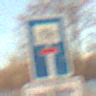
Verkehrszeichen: SackgasseRadverkehrDurchlaessig
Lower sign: HinweisGeaenderteVorfahrtVerkehrsfuehrungVerkehrsregelung3
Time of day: SunriseSunset
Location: Outdoor (Nature)
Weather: PartlyCloudy
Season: NotSpecified
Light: Natural